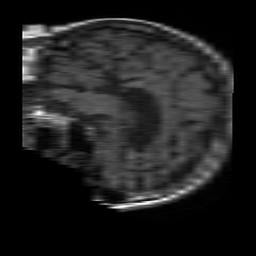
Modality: T1w
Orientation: sagittal
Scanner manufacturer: philips
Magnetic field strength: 1.5 T
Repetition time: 0.375 s
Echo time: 0.011 s